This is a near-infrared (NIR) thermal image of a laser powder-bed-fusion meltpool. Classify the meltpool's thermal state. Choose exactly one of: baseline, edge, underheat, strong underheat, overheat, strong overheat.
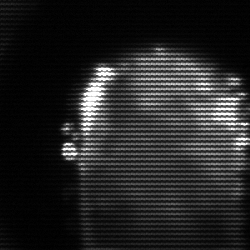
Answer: baseline